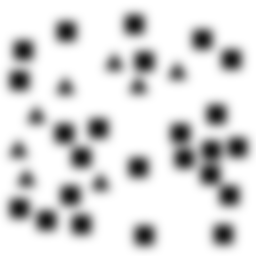
Squares: 24
Triangles: 8
Stars: 0
Total shapes: 32